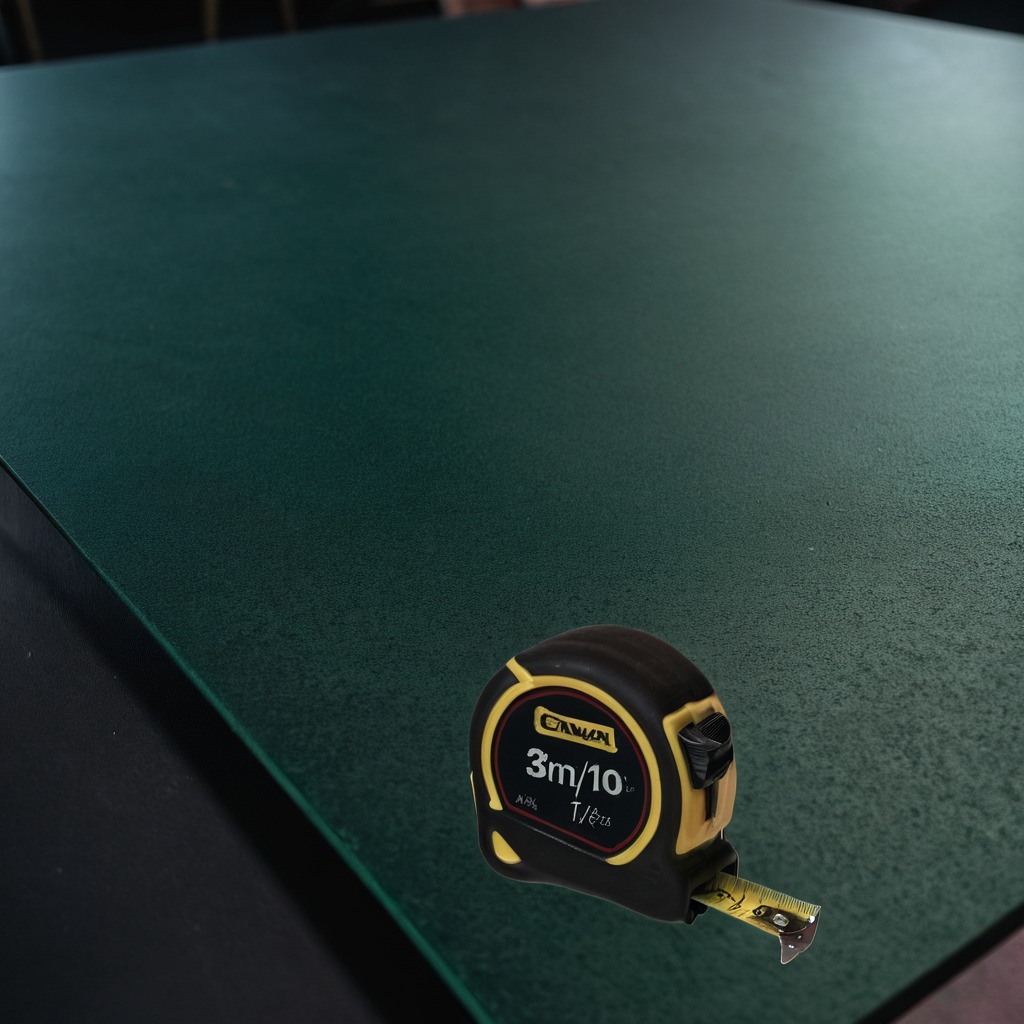
A measuring tape is lying on a clean granite tabletop inside a workshop at night dim ambient light soft shadows worn but beneath the mat.